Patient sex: F
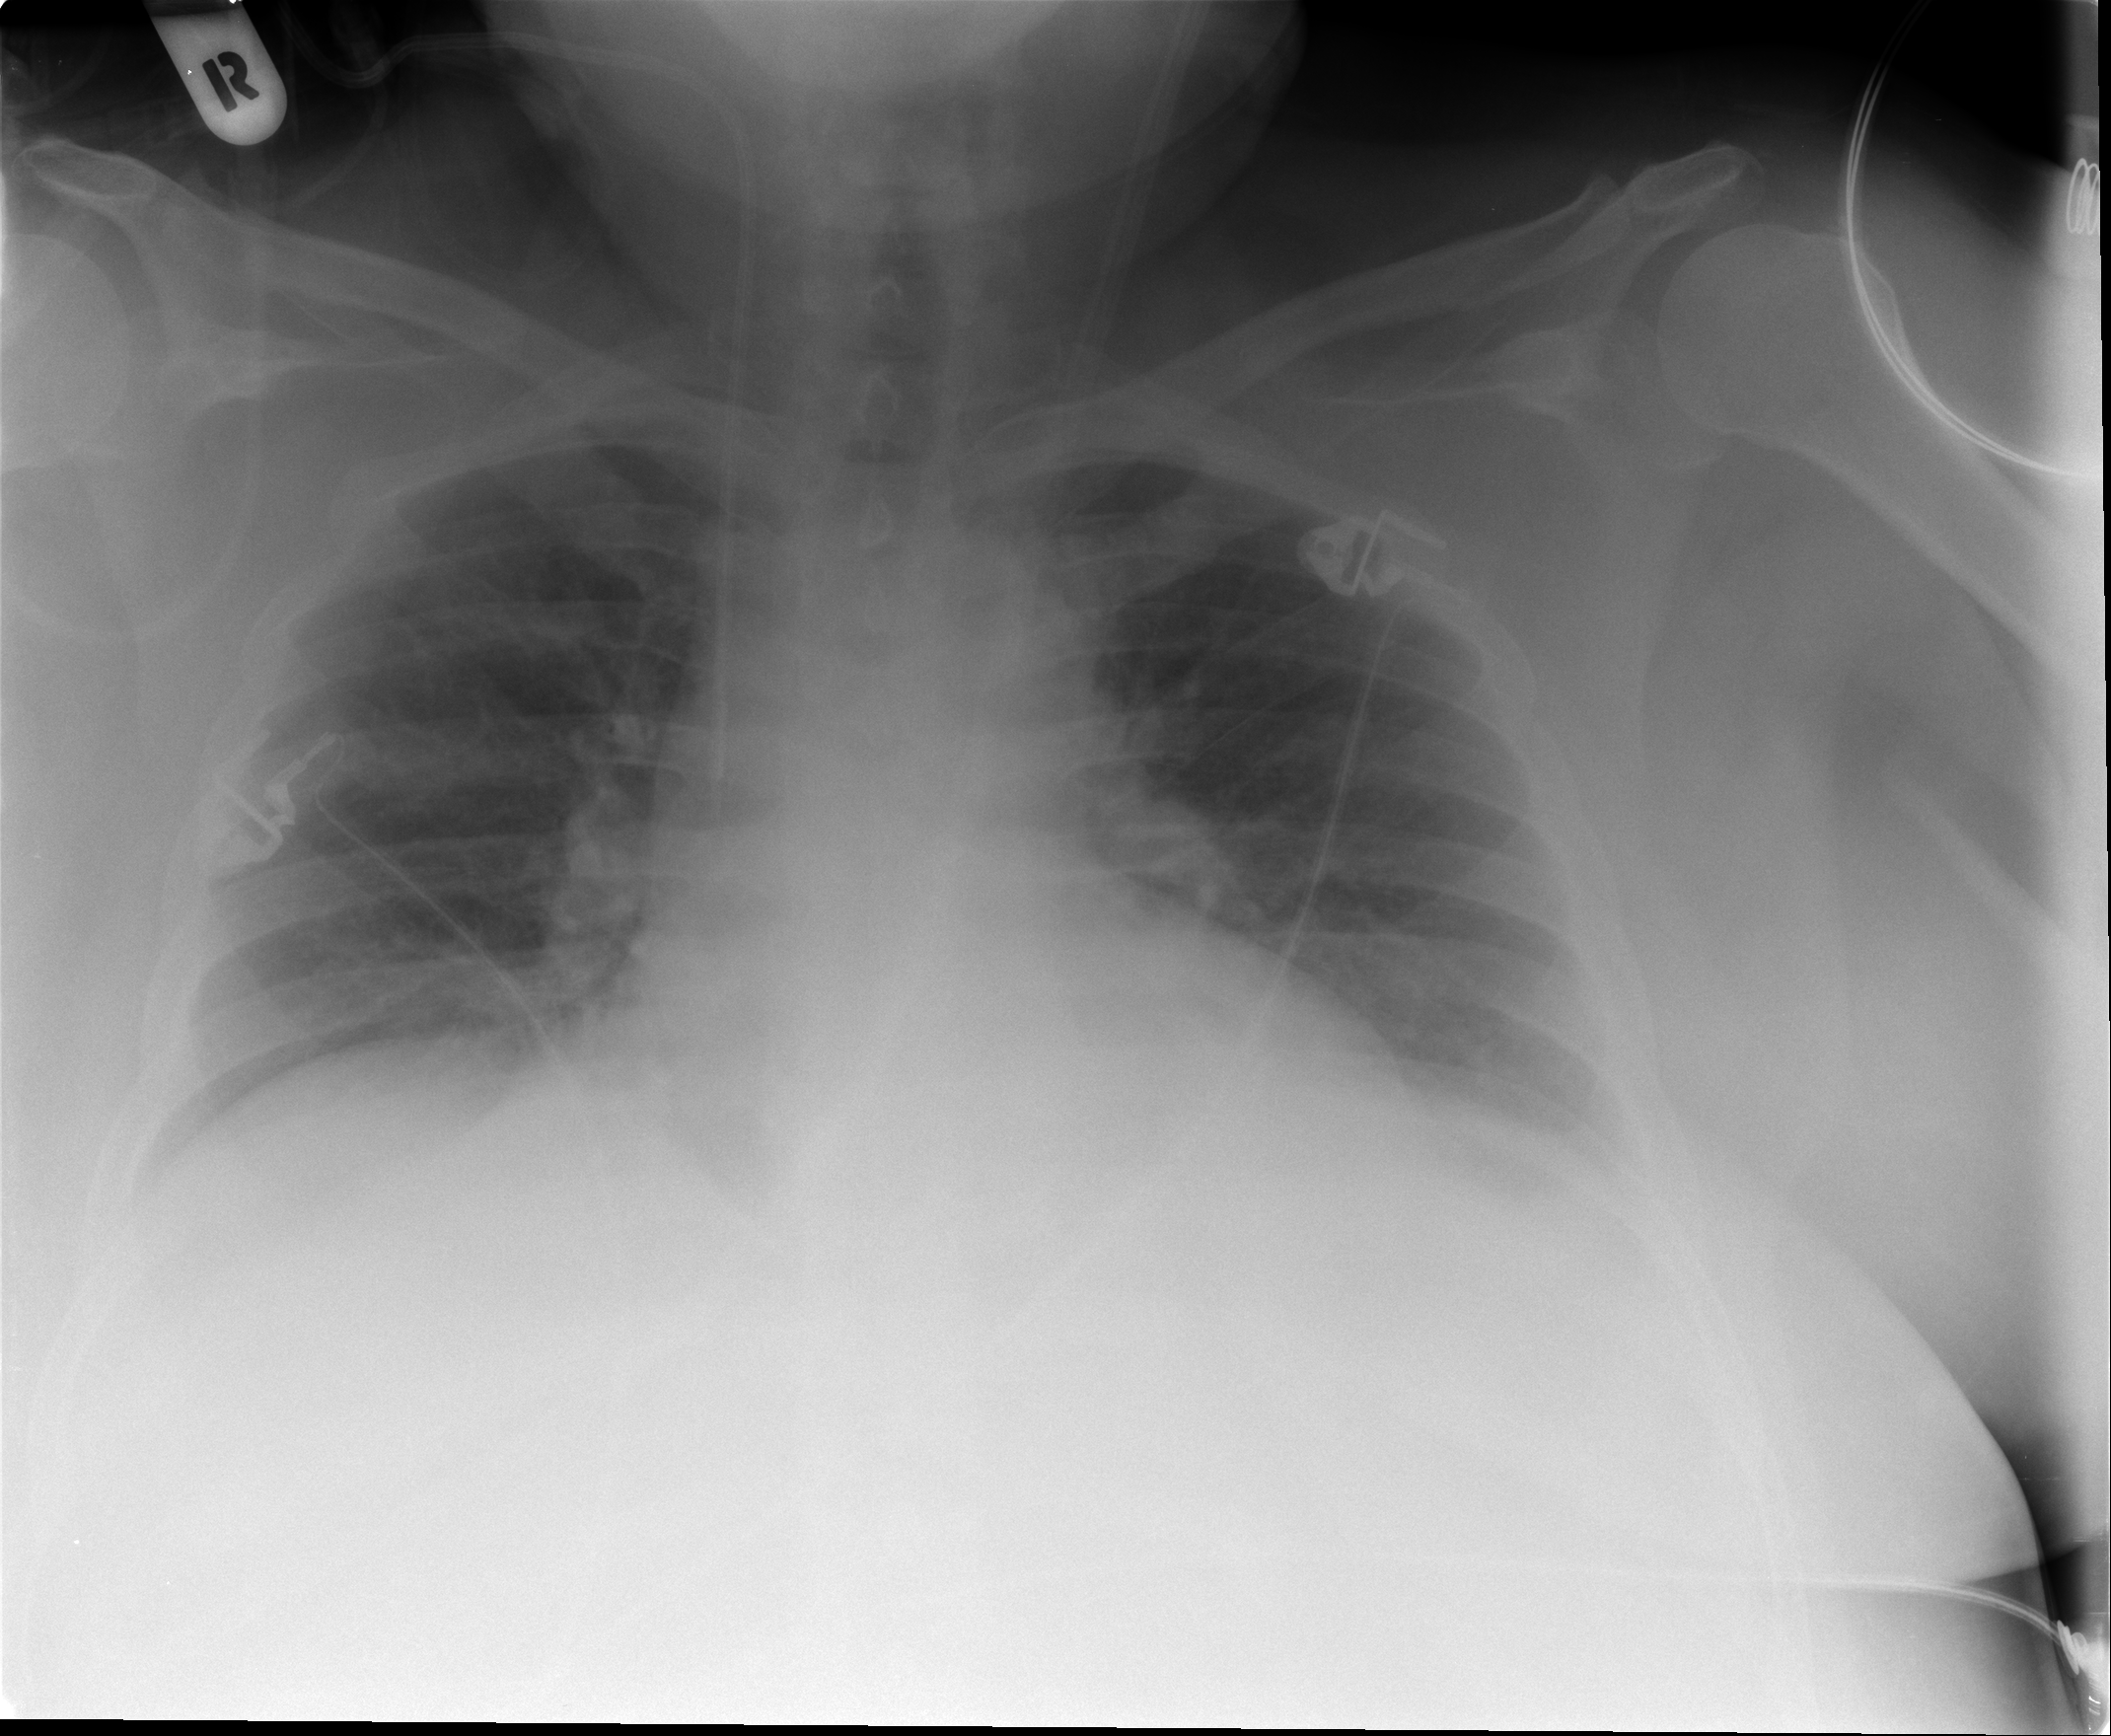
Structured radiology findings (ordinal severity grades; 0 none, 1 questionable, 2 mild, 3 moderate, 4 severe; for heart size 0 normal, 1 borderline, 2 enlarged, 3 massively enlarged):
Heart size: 0
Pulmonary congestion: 0
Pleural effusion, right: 0
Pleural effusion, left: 1
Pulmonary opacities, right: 0
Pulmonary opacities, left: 0
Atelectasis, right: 1
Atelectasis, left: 1